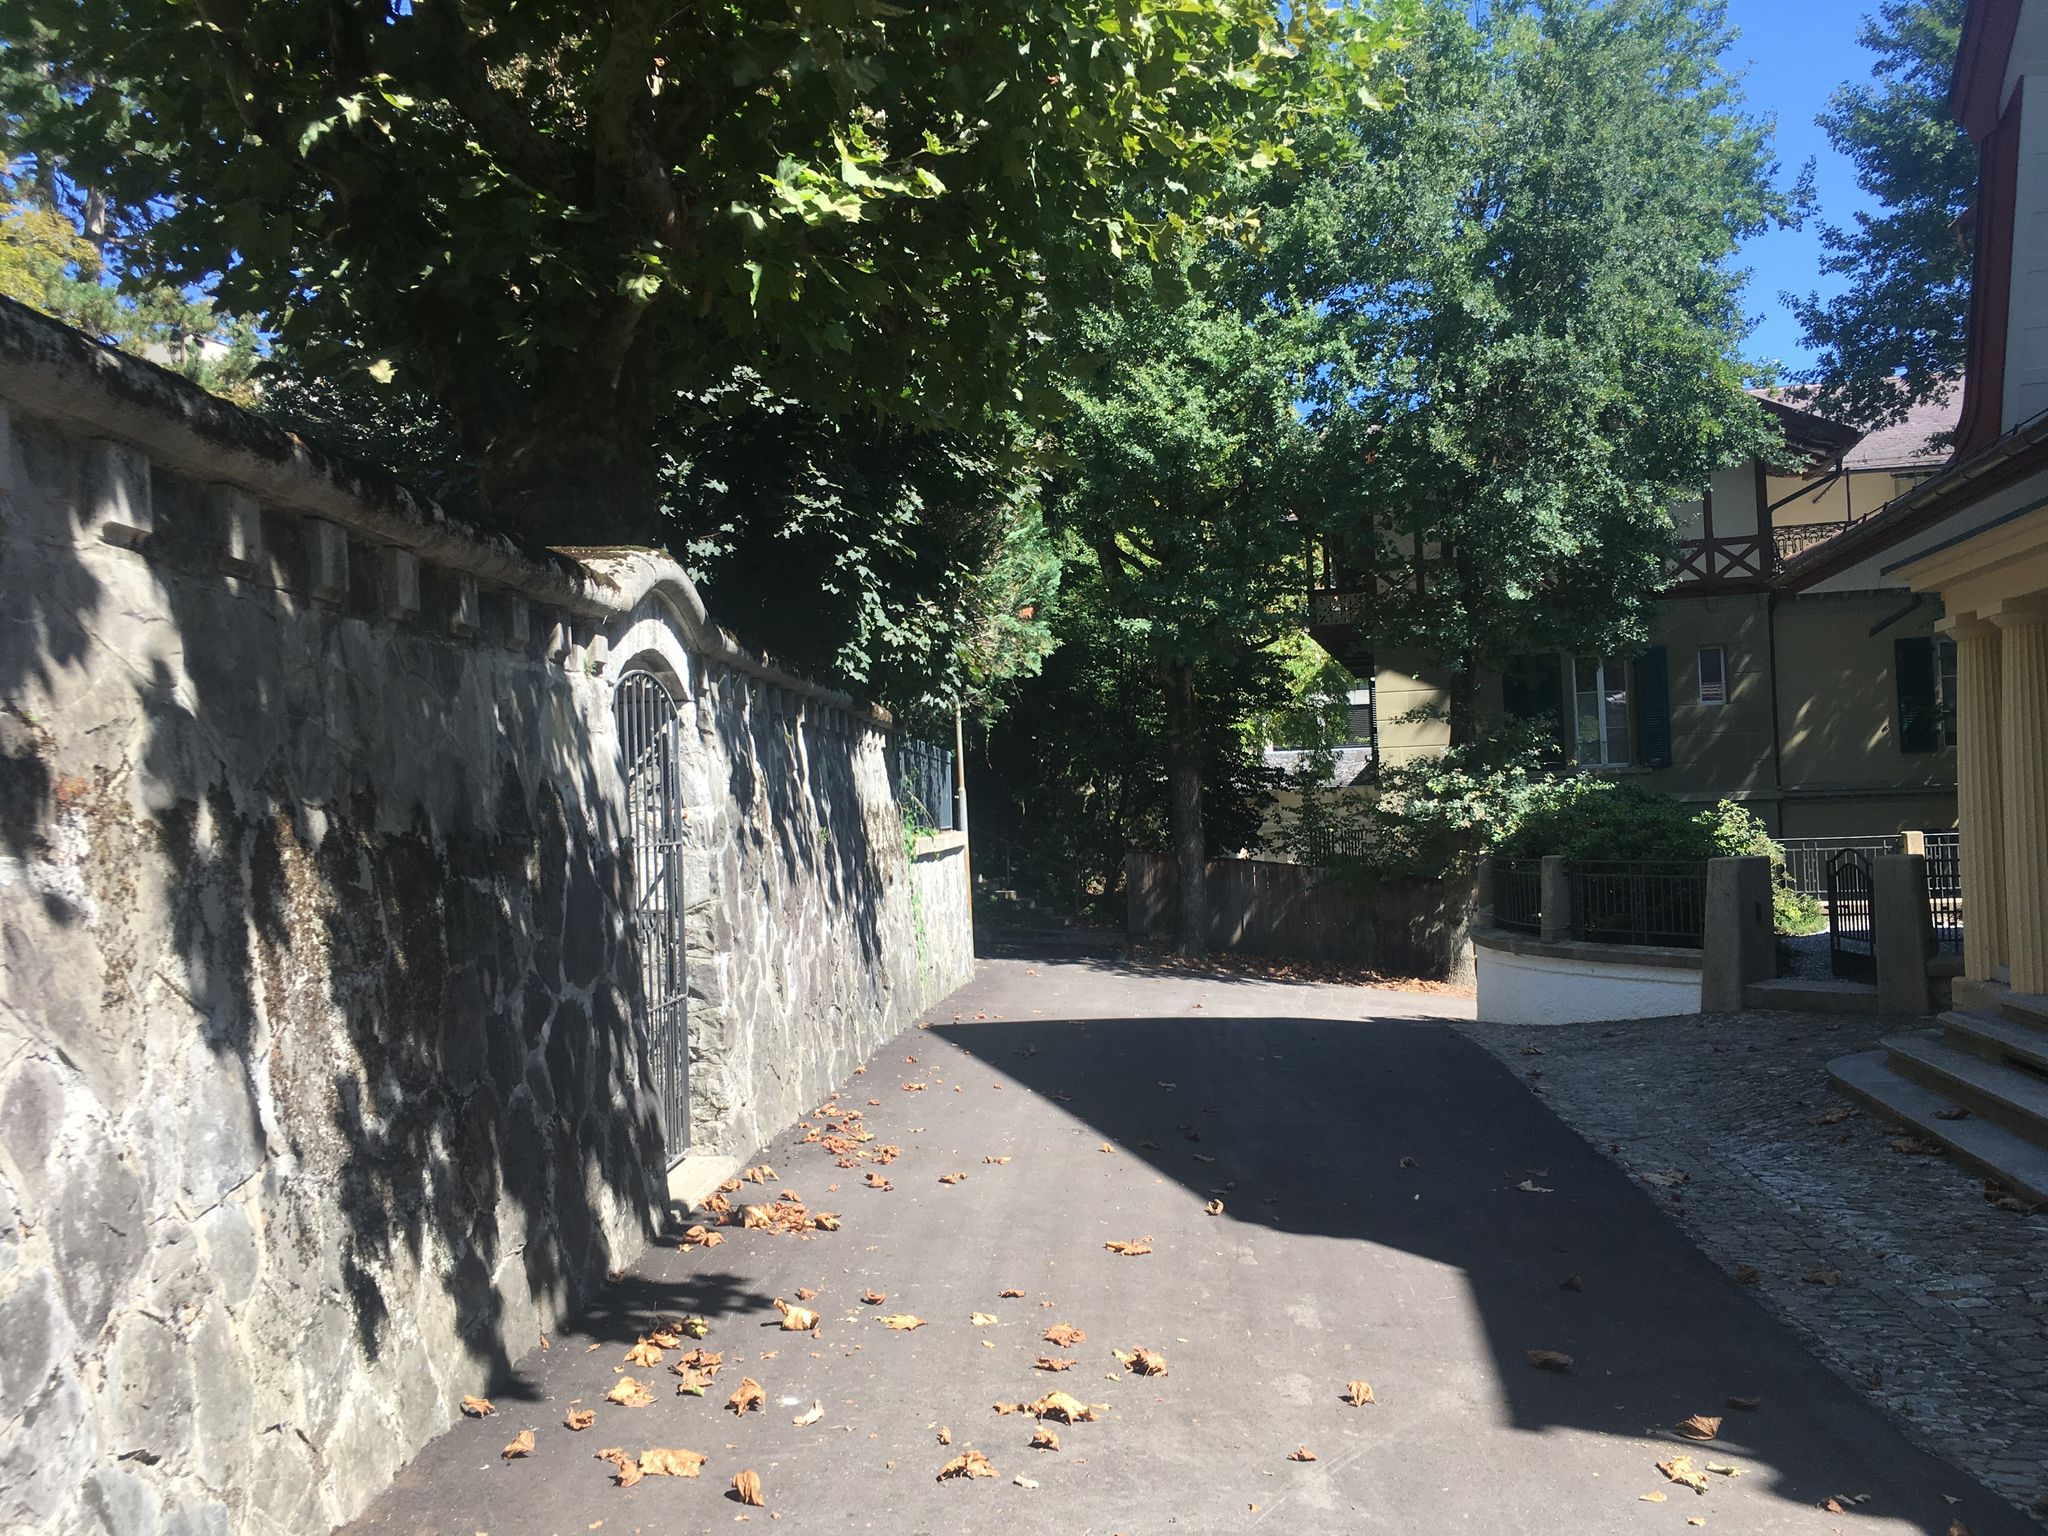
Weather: clear
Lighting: day
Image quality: good
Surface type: walking surface
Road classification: steps, footway, service
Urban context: urban centre
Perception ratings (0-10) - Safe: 6.41, Lively: 4.04, Beautiful: 9.26, Boring: 5.36, Depressing: 3.82, Wealthy: 8.46